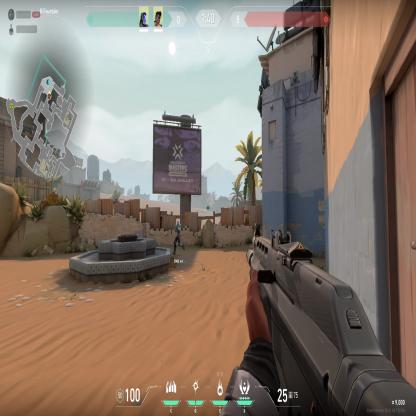
Label: teammate